Question: I'm doing a online "creator" of a nice looking product comparison table using JS, HTML and CSS. Now a example table generated with this tool looks like this:

And the style of this table comes from a style part of my HTML, it looks like this:
'''
<style>
tr.numer1
{
background-color: #FFFFFF;
}
tr.numer2
{
background-color: #FFFBD0;
}
td.custTD
{
border-bottom: 1px solid #CCCCCC;
}
span.propertyCust
{
font-weight: bold;
color: #444444;
}
span.productCust
{
font-weight: bold;
color: #444444;
}
body
{
font: 18px Georgia, Serif;
}
</style>
'''
Now, what I would like to acomplish is to add the user ability of online, real-time changing of the CSS styles that I have above. I don't have limited number of properties and limited number of style classes, I don't want to put a color select field and so on. No! Because users will be webdesigners and I would give them opportunity to edit CSS inside a textbox on the table "maker".
So basically what I need to acomplish is to dynamically change site style to those written in a textbox. In pseudocode i would write it in this way:
'''
document.style = document.getElementById('styleTextarea').innerHTML
'''
So: Is it possible and how to to it? How to update a whole site CSS style to styles input in a textarea?
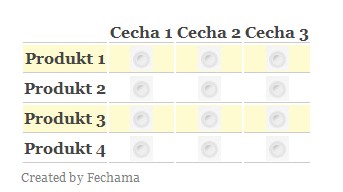
Answer: Your code example was almost right. Put something like this in the html:
'''
<style type="text/css" id="table-style"></style>
<textarea id="table-style-textarea"></textarea>
'''
Then in the javascript:
'''
document.getElementById('table-style').innerHTML = document.getElementById('table-style-textarea').value;
'''